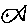
Label: fish